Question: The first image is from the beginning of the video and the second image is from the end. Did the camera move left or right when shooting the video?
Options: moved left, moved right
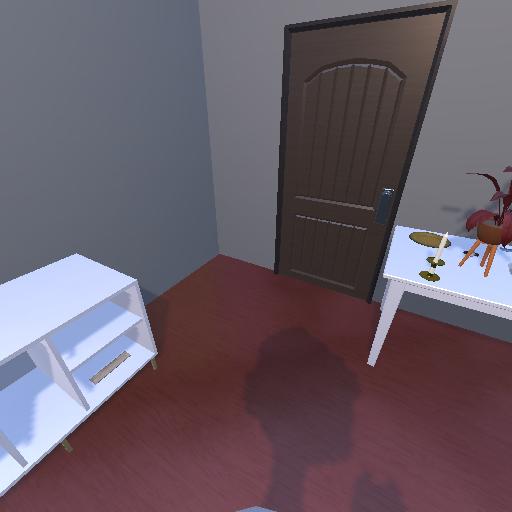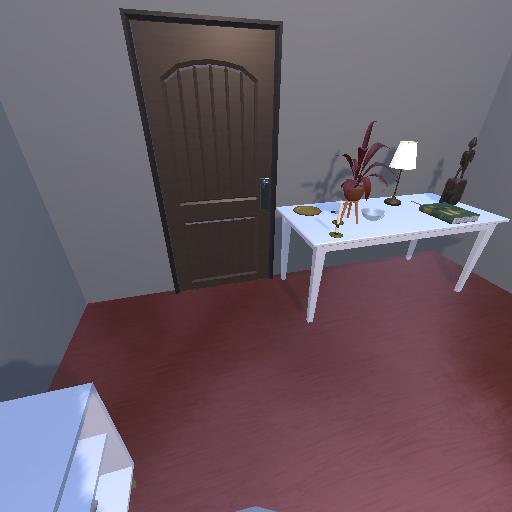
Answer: moved left